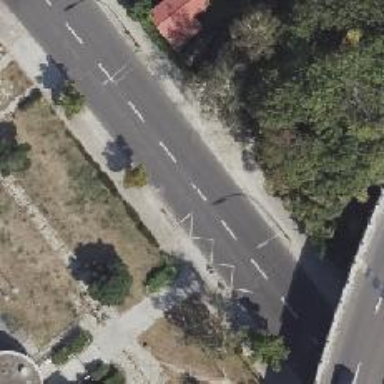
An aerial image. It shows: Unmarked crossing with traffic island.